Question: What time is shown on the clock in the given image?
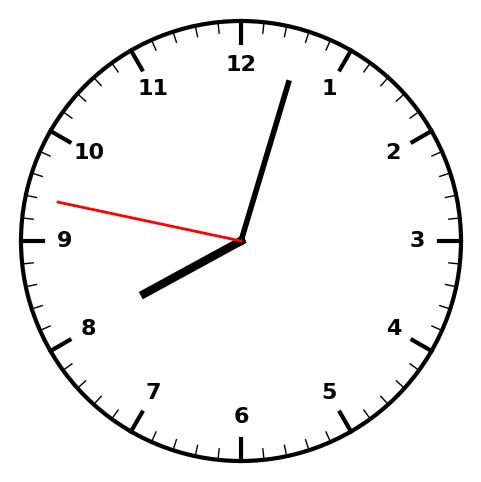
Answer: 08:02:47